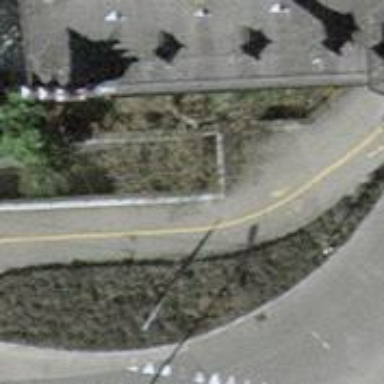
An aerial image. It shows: Concrete path with tunnel. The path includes concrete cycleway and footway.